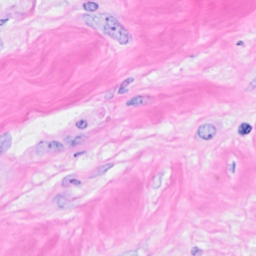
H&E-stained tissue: Breast